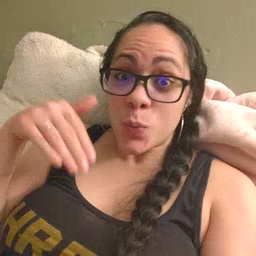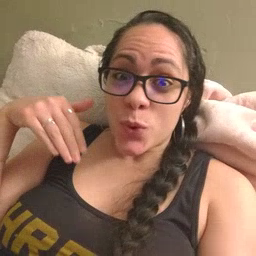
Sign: pool